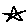
Label: star